Question: I am trying to <URL> so I could use auto-responder to 'mock' some data.
Tutorial tells me that I should use my machine IP to connect IPad and check if it works, my problem is that I have multiple IP's (or at least it seems that I do).
One candidate would be '192.168.1.23' another '192.168.1.41'

'localhost'
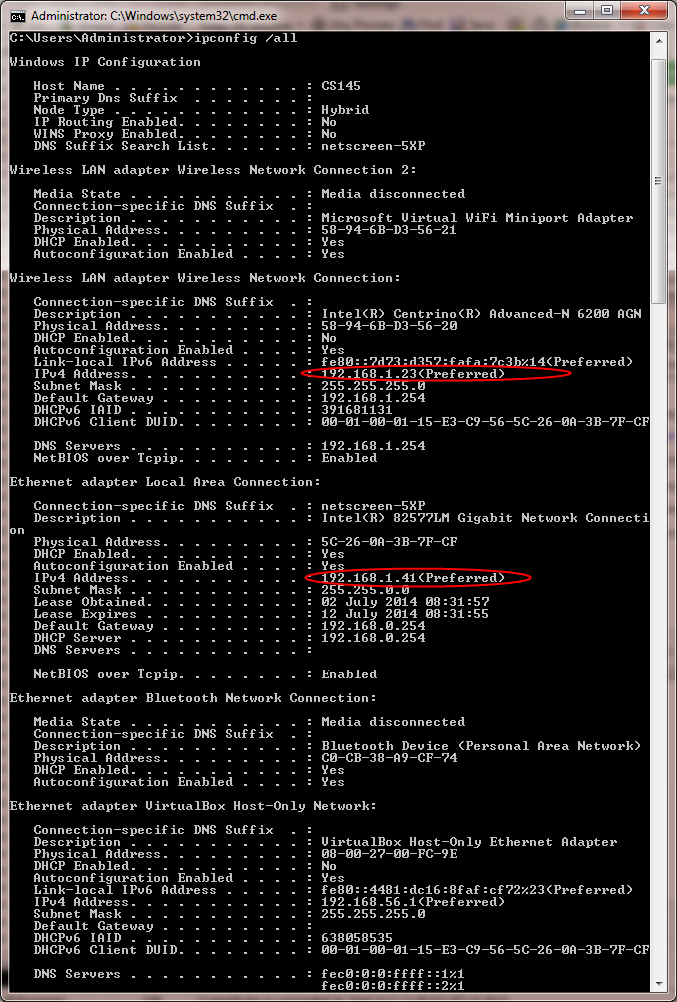
Answer: This is just 'an' answer not 'the' answer, but this worked for me.
First I navigated to 'http://192.168.1.23:8888/' and got
'''
Fiddler Echo Service
GET / HTTP/1.1
Host: 192.168.1.23:8888
Proxy-Connection: keep-alive
Accept: text/html,application/xhtml+xml,application/xml;q=0.9,image/webp,*/*;q=0.8
User-Agent: Mozilla/5.0 (Windows NT 6.1) AppleWebKit/537.36 (KHTML, like Gecko) Chrome/35.0.1916.153 Safari/537.36
Accept-Encoding: gzip,deflate,sdch
Accept-Language: en-GB,en-US;q=0.8,en;q=0.6
This page returned a HTTP/200 response
Originating Process Information: chrome:10568
To configure Fiddler as a reverse proxy instead of seeing this page, see Reverse Proxy Setup
You can download the FiddlerRoot certificate
'''
I then navigated to 'http://192.168.1.41:8888/'
and got same exact response.
I believe it is safe to assume that both IP addresses are pointing to same place. Not sure if this is always the case, but it is true in mine.
It would appear that <URL>